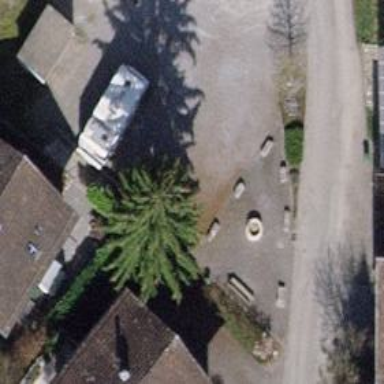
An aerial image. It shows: Bench for seating.